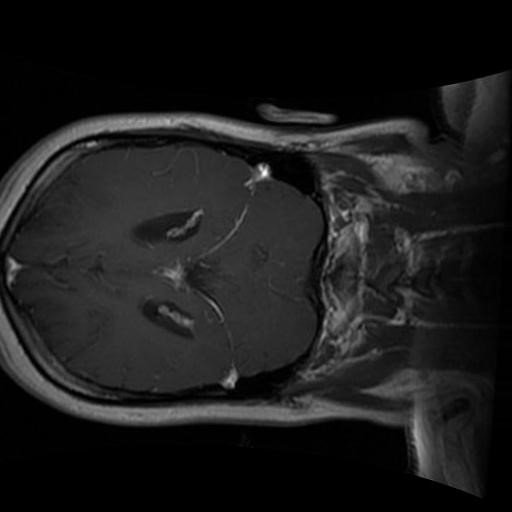
Label: brain_glioma